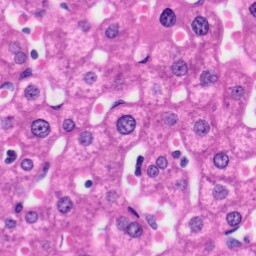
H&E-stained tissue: Liver